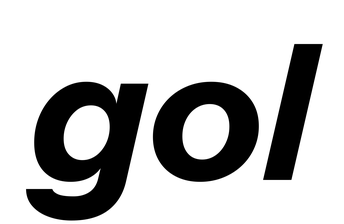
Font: InstrumentSans-Italic_Bold_Italic